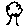
Label: tree